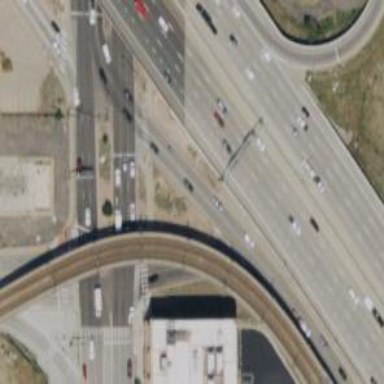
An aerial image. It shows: Bridge for light rail railway electrified with contact line.